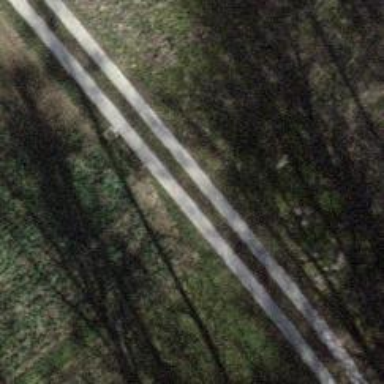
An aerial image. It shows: Well-maintained track road of grade 1.